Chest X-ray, PA view. Patient: 19 years old, sex M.
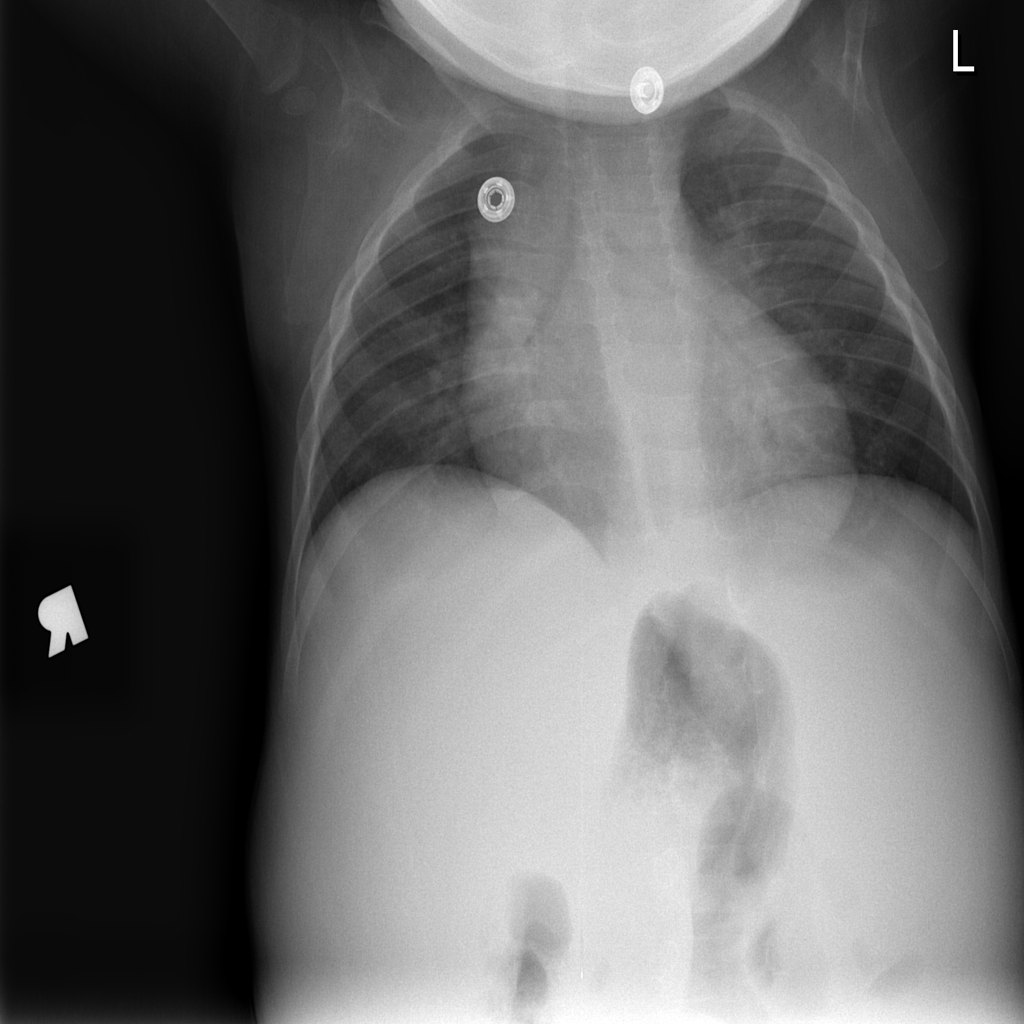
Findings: No Finding